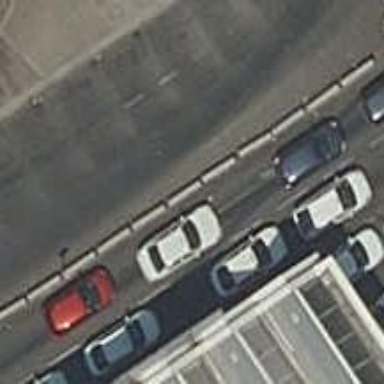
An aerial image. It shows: Taxi stand.